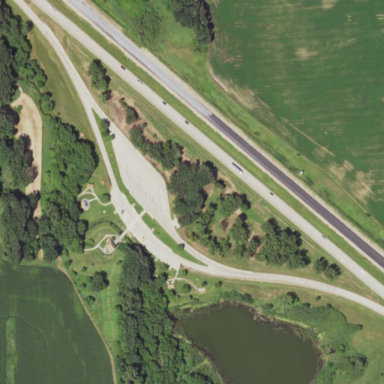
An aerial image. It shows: Rest area on the road.